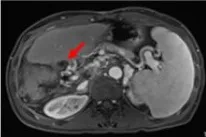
Response evaluation during the clinical course including changes in imaging and quantitative data. (F) MRI showed no local active foci and multiple lymph nodes of different sizes in the hilar area and retroperitoneum (April 2020).
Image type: radiology (mri)